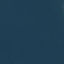
Label: SeaLake